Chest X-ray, AP view. Patient: 53 years old, sex F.
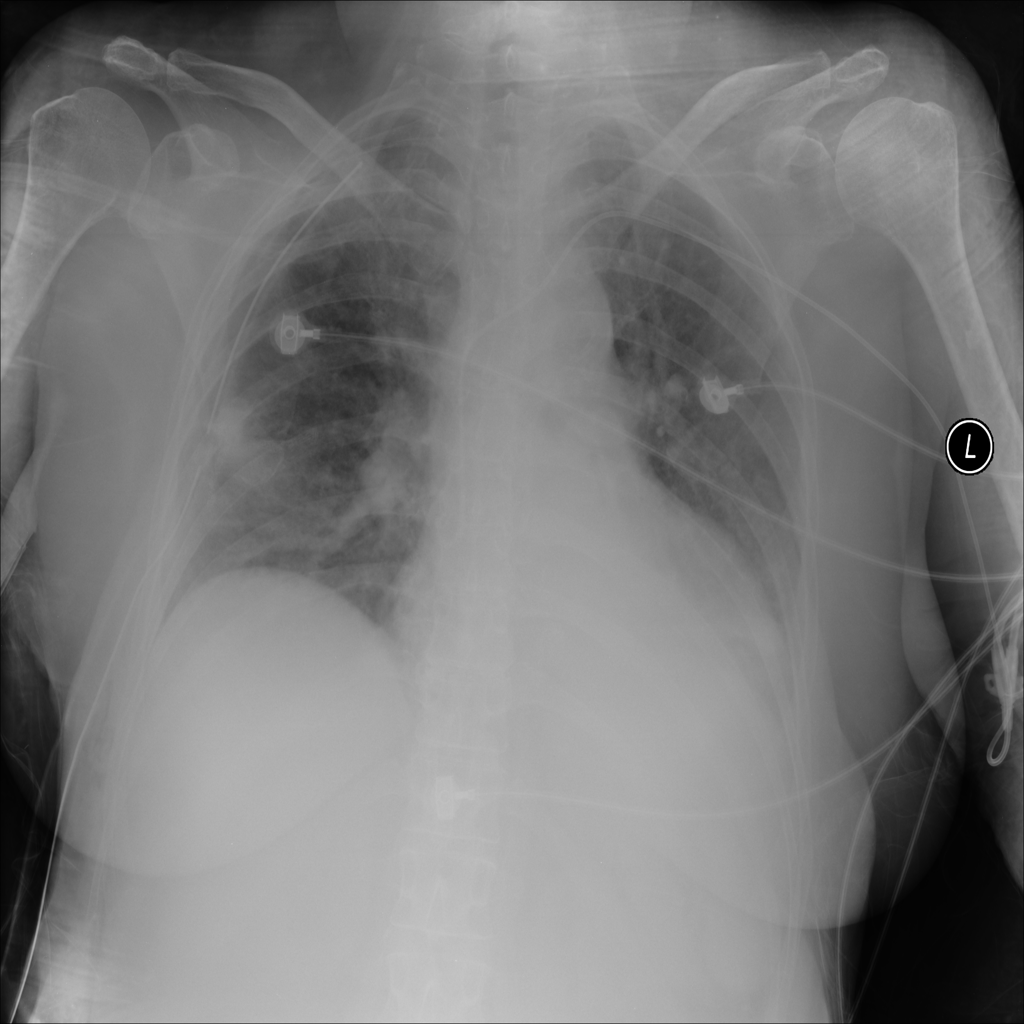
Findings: Atelectasis, Infiltration